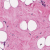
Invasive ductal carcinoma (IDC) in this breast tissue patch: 0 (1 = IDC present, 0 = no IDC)